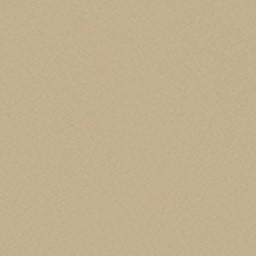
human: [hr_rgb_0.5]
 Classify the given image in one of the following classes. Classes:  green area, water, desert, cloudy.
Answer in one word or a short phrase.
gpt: desert